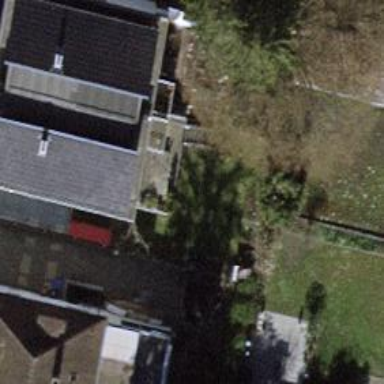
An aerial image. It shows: Semi-detached house.